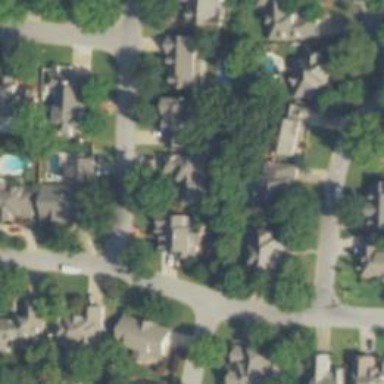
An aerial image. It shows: Neighborhood.